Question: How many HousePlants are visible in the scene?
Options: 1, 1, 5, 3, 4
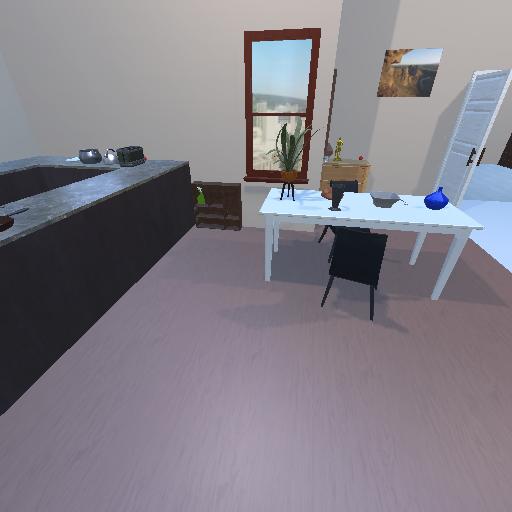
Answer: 1